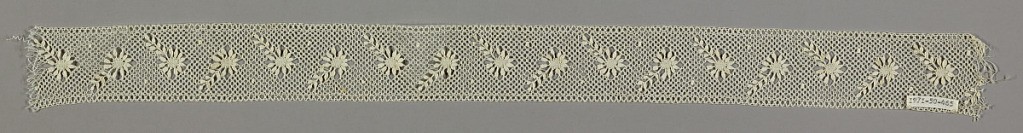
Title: Band
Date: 19th century
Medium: linen Technique: bobbin lace
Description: Narrow band of lace worked in a provincial style with a pattern of small blossoms.